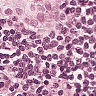
Metastatic tissue present: yes